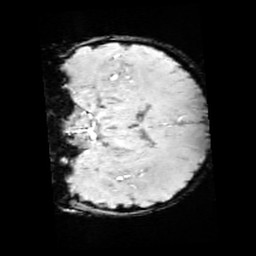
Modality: SWI
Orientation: coronal
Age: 9
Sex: male
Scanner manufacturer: siemens
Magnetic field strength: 3 T
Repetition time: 0.027 s
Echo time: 0.02 s